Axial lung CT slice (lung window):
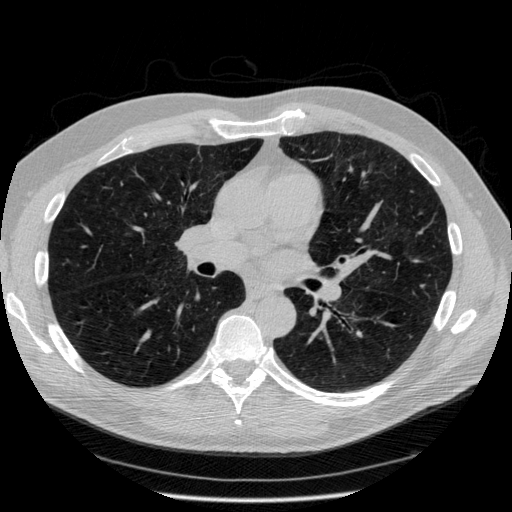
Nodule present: no